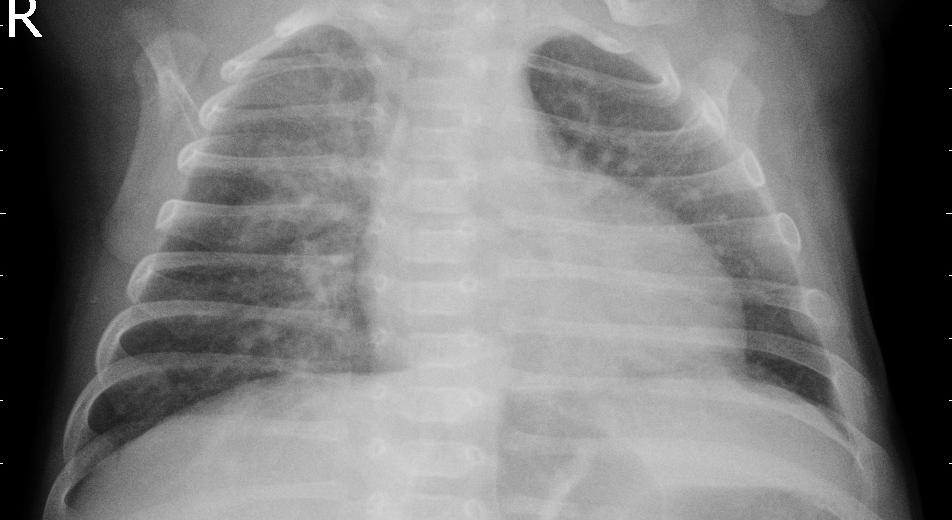
Diagnosis: PNEUMONIA